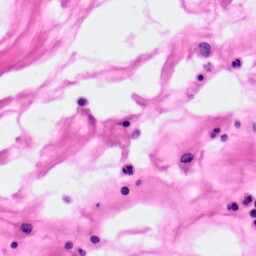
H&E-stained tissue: Pancreatic